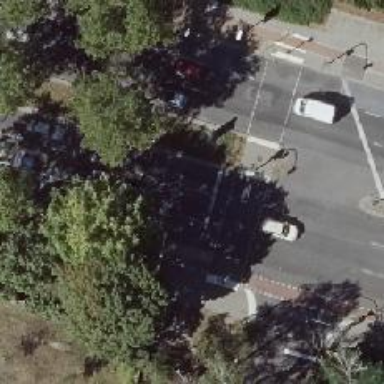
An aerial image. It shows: Public transport stop position.